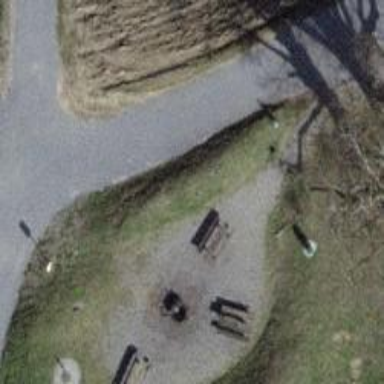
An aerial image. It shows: Picnic site popular for tourists.